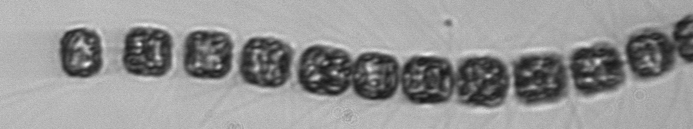
Label: Thalassiosira